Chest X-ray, PA view. Patient: 49 years old, sex F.
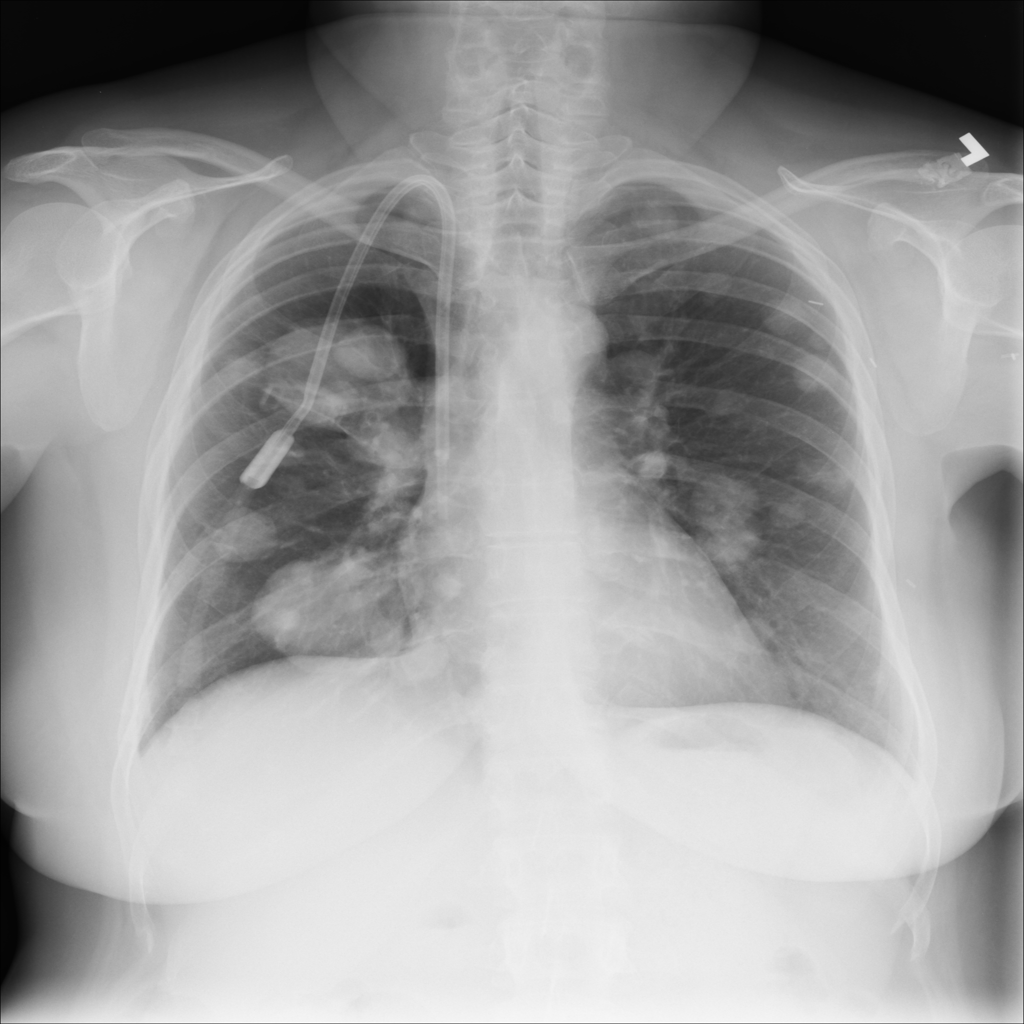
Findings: Nodule